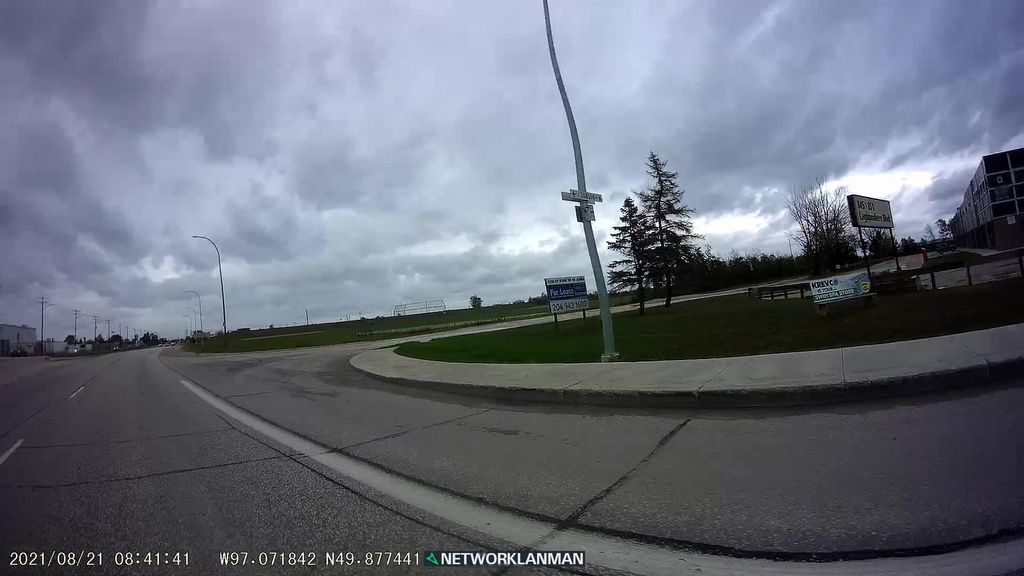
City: winnipeg